Question: I seem to be having an issue with either namespacing or Registration. At this point, I am leaning more towards area and registration issues with MVC 3.0, but I am open to any ideas here.
My CAPAreaRegistration.cs file looks ike this:
'''
namespace CISE.CINet.UserInterface.Areas.CAP
{
public class CAPAreaRegistration : AreaRegistration
{
public override string AreaName
{
get
{
return "CAP";
}
}
public override void RegisterArea(AreaRegistrationContext context)
{
context.MapRoute(
"CAP_default",
"CAP/{controller}/{action}/{id}",
new { action = "NewNomination", id = UrlParameter.Optional }
);
}
}
}
'''
I have also tried adding the namespace i changed everything to:
'''
public override void RegisterArea(AreaRegistrationContext context)
{
context.MapRoute(
"CAP_default",
"CAP/{controller}/{action}/{id}",
new { action = "Index", id = UrlParameter.Optional }, new string[] { "CISE.CINet.UserInterface.Areas.CAP.Controllers" } // specify the new namespace
);
}
'''
The Global.asax looks like this:
'''
namespace CISE.CINet.UserInterface
{
// Note: For instructions on enabling IIS6 or IIS7 classic mode,
// visit http://go.microsoft.com/?LinkId=<PHONE>
public class MvcApplication : System.Web.HttpApplication
{
#region PUBLIC FIELDS TO ALL APPLICATIONS
//public static string SERVER_NAME = "ri-cinet-prd";
public static string SERVER_NAME = "se-cinet-dev";
public static string SHAREPOINT_PATH = "http://se-spoint-dev/";
#endregion
public static void RegisterGlobalFilters(GlobalFilterCollection filters)
{
filters.Add(new HandleErrorAttribute());
}
public static void RegisterRoutes(RouteCollection routes)
{
routes.IgnoreRoute("{resource}.axd/{*pathInfo}");
routes.MapRoute(
"CAPLogin",
"CAP/WelcomePartial",
new { controller = "Home", action = "WelcomePartial", id = UrlParameter.Optional }
);
routes.MapRoute(
"Default", // Route name
"{controller}/{action}/{id}", // URL with parameters
new { controller = "Home", action = "Index", id = UrlParameter.Optional } // Parameter defaults
);
}
protected void Application_Start()
{
AreaRegistration.RegisterAllAreas();
RegisterGlobalFilters(GlobalFilters.Filters);
RegisterRoutes(RouteTable.Routes);
}
}
'''
The Home Controller works, but trying to go to CAP/NewNomination or CAP/Index does not work? I am getting a 404 error:

Any ideas? Is my URL path incorrect?
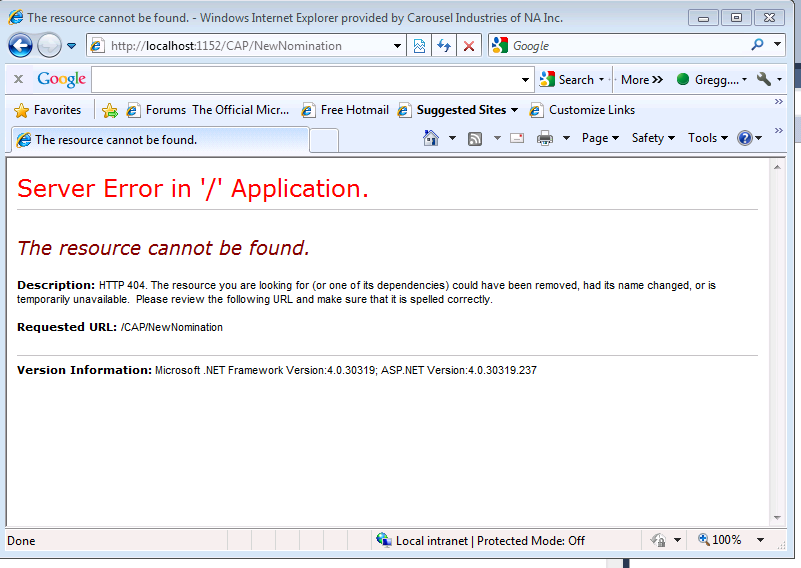
Answer: Try change the namespace for your area registration class to be the same as in your Global.asax.cs file.
I had the same problem, and this fixed it for me at least.